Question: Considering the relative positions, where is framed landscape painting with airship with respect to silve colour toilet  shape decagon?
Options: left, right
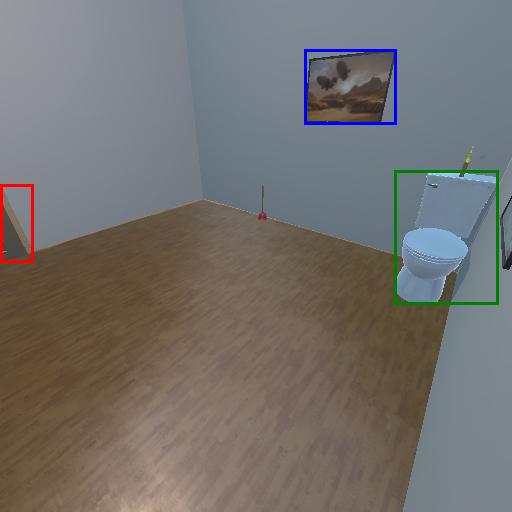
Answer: left